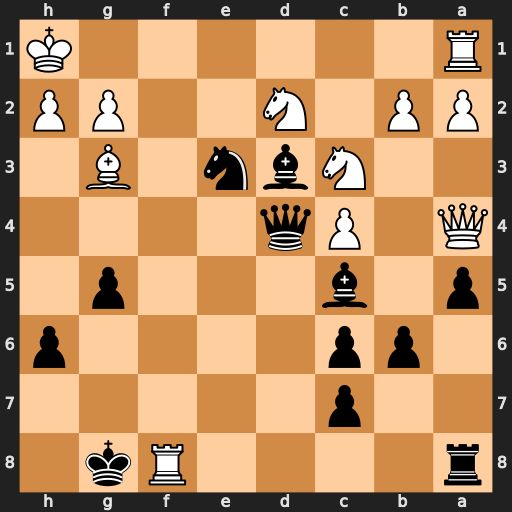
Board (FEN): r4Rk1/2p5/1pp4p/p1b3p1/Q1Pq4/2Nbn1B1/PP1N2PP/R6K
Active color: b
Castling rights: -
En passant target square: -
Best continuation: Rxf8 Qxc6 Nf1